Question: >
<URL>
I'm working on a game using a 2x2 board that will be extended to a 7x6.
I'm doing the winning detection at the moment, but I think I'm doing it the long way. There must be a much shorter way.
The winn
1. Horizontally
2. Vertically
3. Diagonally
Here's a pic of game board:

This is how I'm currently detecting winner
'''
if (btns[0, col].BackColor.Equals(Color.Red) && btns[1, col].BackColor.Equals(Color.Red))
{
MessageBox.Show("Red Win");
}
if (btns[0, col].BackColor.Equals(Color.Blue) && btns[1, col].BackColor.Equals(Color.Blue))
{
MessageBox.Show("Blue Win");
}
'''
This way seems like I have to list all combinations, and it would not be very ideal when I extend to 7x6.
Here is the whole code of the program
'''
namespace WindowsFormsApplication1
{
public partial class Form1 : Form
{
private Button[,] btns;
public Form1()
{
InitializeComponent();
btns = new Button[,] { { button2 , button1 },
{ button4 , button3 }};
}
private void Form1_Load(object sender, EventArgs e)
{
foreach (var btn in btns)
{
btn.Enabled = false;
}
}
int cc = 0;
private void button5_Click(object sender, EventArgs e)
{
// Button[] row1 = new Button[] {button2, button1};
for (int col = 0; col < btns.GetLength(1); ++col)
{
var btn = btns[0, col];
if (!btn.Enabled)
{
btn.Enabled = true;
if (cc == 0)
{
cc = 1;
btn.BackColor = Color.Red;
}
else
{
cc = 0;
btn.BackColor = Color.Blue;
}
if (btns[0, col].BackColor.Equals(Color.Red) && btns[1, col].BackColor.Equals(Color.Red))
{
MessageBox.Show("Red Win");
}
if (btns[0, col].BackColor.Equals(Color.Blue) && btns[1, col].BackColor.Equals(Color.Blue))
{
MessageBox.Show("Blue Win");
}
return;
}
}
}
private void button6_Click(object sender, EventArgs e)
{
// Button[] row2 = new Button[] { button4, button3 };
for (int col = 0; col < btns.GetLength(1); ++col)
{
var btn = btns[1, col];
if (!btn.Enabled)
{
btn.Enabled = true;
if (cc == 0)
{
cc = 1;
btn.BackColor = Color.Red;
}
else
{
cc = 0;
btn.BackColor = Color.Blue;
}
if (btns[1, col].BackColor.Equals(Color.Red) && btns[0, col].BackColor.Equals(Color.Red))
{
MessageBox.Show("Red Win");
}
if (btns[1, col].BackColor.Equals(Color.Blue) && btns[0, col].BackColor.Equals(Color.Blue))
{
MessageBox.Show("Blue Win");
}
return;
}
}
}
}
}
'''
I have tried a lot of other ways but I can't seem to get it working.
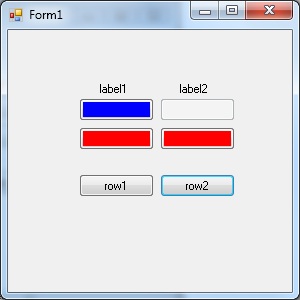
Answer: Maybe this answer is complicated and I'll get many downvotes but I couldn't resist solving this as optimal as possible. Try to inspect this code to the detail:
'''
int n; //dimension of the matrix
Button [,] btns;
public Form1()
{
InitializeComponent();
n = 2;/*You should set here the dimension of your matix. I considered it nxn because of diagonals. If you want nxm matrix than the code is a little bit complicated but not too much*/
btns = new Button[n, n];
for(int i = 0;i<n;i++)
for(int j = 0; j<n; j++)
{
Button btn = new Button();
btn.Location = new Point(i*20,j*40);
btn.Size = new Size(18,38);
btns[i,j] = btn;
this.Controls.Add(btn);
}
}
private void button1_Click(object sender, EventArgs e)
{
int mainDiag = 0;
int secDiag = 0;
int i = 0;
int j = 0;
int [] cols = new int[n];
int winner = 0; //no winner
while(winner == 0 && i<n)
{
int row = 0;
j = 0;
while(j<n)
{
if (btns[i, j].BackColor == Color.Blue)
{
if (i == j)
mainDiag++;//inrement main diagonal
if(i + j == n-1)
secDiag++;//increment second diagonal
row++; //increment row
cols[i]++; //increment column
}
else if (btns[i, j].BackColor == Color.Red)
{
if (i == j)
mainDiag--;
if(i + j == n-1)
secDiag--;
row--;
cols[i]++;
}
j++;
}
if(row == n) //if row value == n whole row is blue and blue player wins
winner = 1;
else if(row == -n)
winner = -1; //if row value == -n whole row is red and red player wins
i++;
}
if(winner == 0)
{
if(mainDiag == n)
winner = 1; //similar for the diagonal
else if(mainDiag == -n)
winner = -1;
else if(secDiag == n)
winner = 1;//similar for the second diagonal
else if(secDiag == -n)
winner = -1;
else
{
i = 0;
while (winner == 0 && i < n)
{
if (cols[i] == n)
winner = 1; //i-th column is whole blue and blue player wins
else if (cols[i] == -n)
winner = -1; //i-th column is whole red and red player wins
}
}
}
if (winner == 1)
MessageBox.Show("Blue wins");
else if(winner == -1)
MessageBox.Show("Red wins");
}
'''